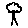
Label: tree